Field crop: maize
Growth stage: 2
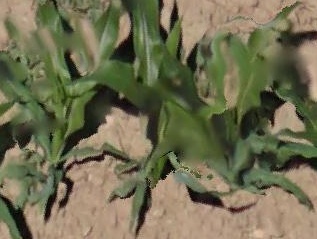
Species: maize